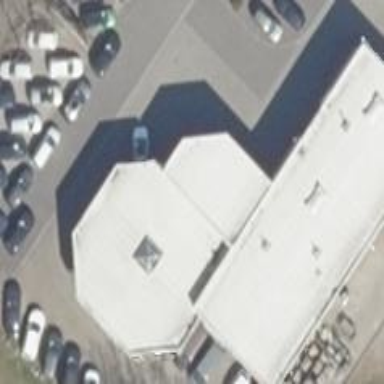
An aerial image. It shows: Commercial building with car shop.